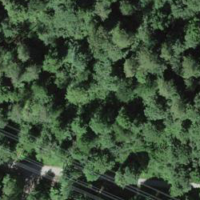
EUNIS habitat code: 41
Species observed at this site:
Lysimachia nemorum